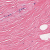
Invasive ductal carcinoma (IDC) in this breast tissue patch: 0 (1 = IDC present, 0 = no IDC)